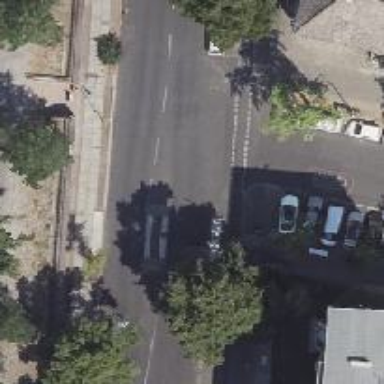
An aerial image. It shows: Unmarked footway crossing with pedestrian island.